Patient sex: M
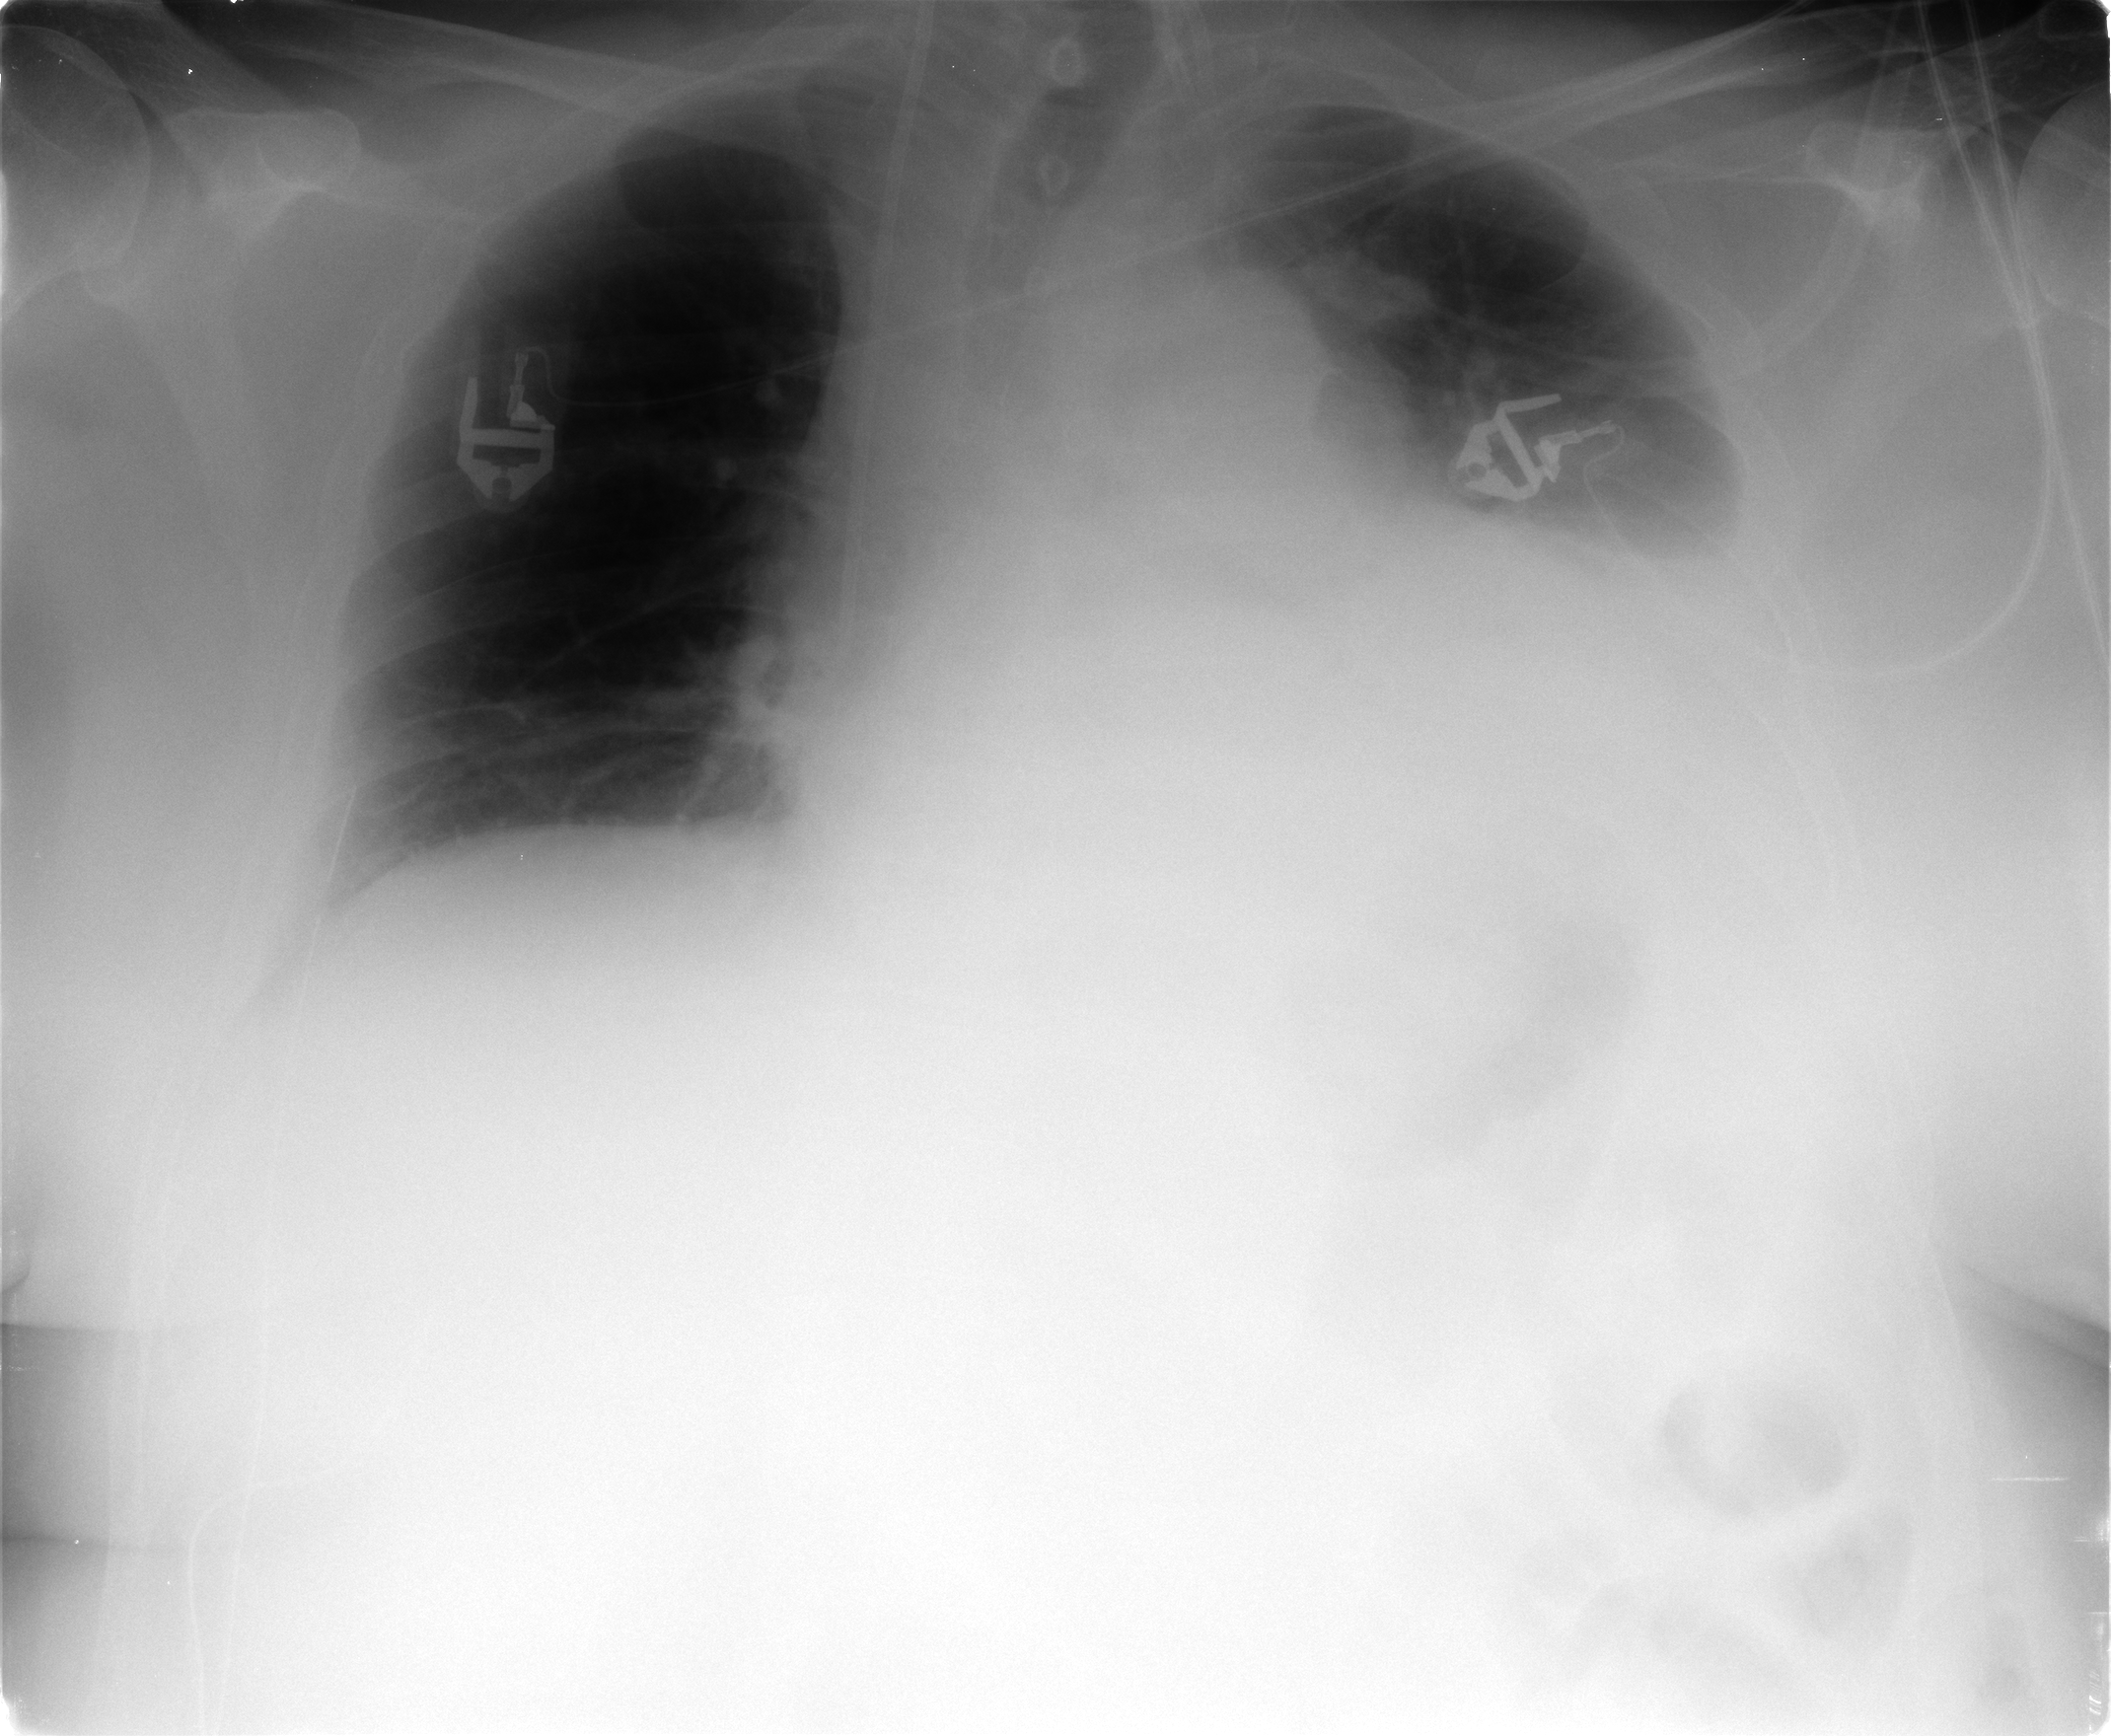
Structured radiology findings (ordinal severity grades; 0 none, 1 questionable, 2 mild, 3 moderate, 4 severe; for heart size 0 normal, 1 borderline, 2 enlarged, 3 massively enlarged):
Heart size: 2
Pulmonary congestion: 0
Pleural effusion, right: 0
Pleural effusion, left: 3
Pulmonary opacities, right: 0
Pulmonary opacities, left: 0
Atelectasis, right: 2
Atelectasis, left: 3